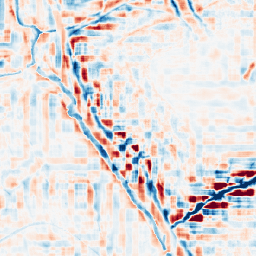
Category: wavelet
Decomposition family: wavelet_reverse_biorthogonal
Decomposition parameters: wavelet: rbio3.5
level: 4
Upsampling method: quintic
Upsampling parameters: scale: 4
Upsampling scale: 4